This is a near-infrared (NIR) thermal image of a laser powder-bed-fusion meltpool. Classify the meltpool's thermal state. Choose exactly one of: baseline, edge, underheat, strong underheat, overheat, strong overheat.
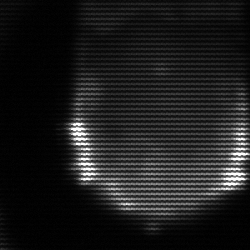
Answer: edge